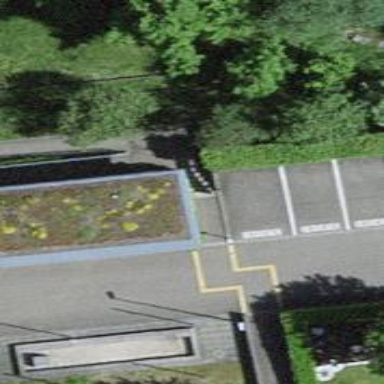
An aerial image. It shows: Set of steps on the road.